Question: I've implemented <URL> and does not show the arrows or push through. Is it because of the tab bar I used? I put this in programmatically in the appdelegate file.
'''
- (void)viewDidLoad
{
[super viewDidLoad];
self.tableView.delegate = self;
self.tableView.dataSource = self;
[self makeRestuarantRequests];
}
- (void)didReceiveMemoryWarning
{
[super didReceiveMemoryWarning];
// Dispose of any resources that can be recreated.
}
-(void)makeRestuarantRequests
{
NSURL *url = [NSURL URLWithString:@"https://maps.googleapis.com/maps/api/place/textsearch/json?query=restuarants+in+greenwich&sensor=false&key=AIzaSyD-kWneJACswSQfMFQ7sxRPhAEZpHHgvnw"];
NSURLRequest *request = [NSURLRequest requestWithURL:url];
//AFNetworking asynchronous url request
AFHTTPRequestOperation *operation = [[AFHTTPRequestOperation alloc] initWithRequest:request];
operation.responseSerializer = [AFJSONResponseSerializer serializer];
[operation setCompletionBlockWithSuccess:^(AFHTTPRequestOperation *operation, id responseObject) {
self.googlePlacesArrayFromAFNetworking = [responseObject objectForKey:@"results"];
NSLog(@"The Array: %@",self.googlePlacesArrayFromAFNetworking);
[self.tableView reloadData];
} failure:^(AFHTTPRequestOperation *operation, NSError *error) {
NSLog(@"Request Failed: %@, %@", error, error.userInfo);
}];
[operation start];
}
#pragma mark - Table view data source
- (NSInteger)numberOfSectionsInTableView:(UITableView *)tableView
{
// Return the number of sections.
return 1;
}
- (NSInteger)tableView:(UITableView *)tableView numberOfRowsInSection:(NSInteger)section
{
// Return the number of rows in the section.
return [self.googlePlacesArrayFromAFNetworking count];
}
- (UITableViewCell *)tableView:(UITableView *)tableView cellForRowAtIndexPath:(NSIndexPath *)indexPath
{
static NSString *CellIdentifier = @"Cell";
UITableViewCell *cell = [tableView dequeueReusableCellWithIdentifier:CellIdentifier];
if(cell == nil)
{
cell = [[[UITableViewCell alloc] initWithStyle:UITableViewCellStyleDefault reuseIdentifier:CellIdentifier] autorelease];
}
NSDictionary *tempDictionary= [self.googlePlacesArrayFromAFNetworking objectAtIndex:indexPath.row];
cell.textLabel.text = [tempDictionary objectForKey:@"name"];
if([tempDictionary objectForKey:@"rating"] != NULL)
{
cell.detailTextLabel.text = [NSString stringWithFormat:@"Rating: %@ of 5",[tempDictionary objectForKey:@"rating"]];
}
else
{
cell.detailTextLabel.text = [NSString stringWithFormat:@"Not Rated"];
}
return cell;
}
#pragma mark - Prepare For Segue
-(void)prepareForSegue:(UIStoryboardSegue *)segue sender:(id)sender
{
NSIndexPath *indexPath = [self.tableView indexPathForSelectedRow];
ViewController *detailViewController = (ViewController *)segue.destinationViewController;
detailViewController.restaurantDetail = [self.googlePlacesArrayFromAFNetworking objectAtIndex:indexPath.row];
}
@end
'''
'''
- (BOOL)application:(UIApplication *)application didFinishLaunchingWithOptions:(NSDictionary *)launchOptions {
// Override point for customization after application launch.
//Add tab bar
UITabBarController *tbc = [[UITabBarController alloc]init];
//Specify viewcontrollers for each tab
MapViewController *mvc = [[MapViewController alloc]init];
TableViewController *evc = [[TableViewController alloc]init];
AboutViewController *avc = [[AboutViewController alloc]init];
//Label for tabs
[mvc.tabBarItem setTitle:@"Map"];
[evc.tabBarItem setTitle:@"Eat"];
[avc.tabBarItem setTitle:@"About"];
[mvc.tabBarItem setImage:[UIImage imageNamed:@"103-map.png"]];
[evc.tabBarItem setImage:[UIImage imageNamed:@"125-food.png"]];
[avc.tabBarItem setImage:[UIImage imageNamed:@"28-star.png"]];
[tbc setViewControllers:[NSArray arrayWithObjects:mvc, evc, avc, nil]];
//Add the view controller's view to the window and display.
[self.window addSubview:viewController.view];
[self.window makeKeyAndVisible];
[self.window setRootViewController:tbc]; //tab bars
return YES;
}
'''

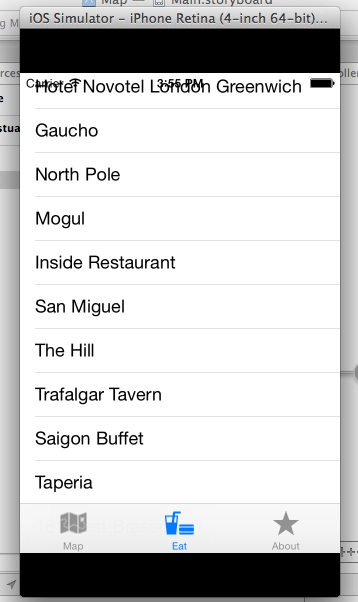
Answer: In addition to nsuinteger's answer, the problem with the table cell's 'detailLabel' is that you're not specifying the correct of table view cell:
'''
// default style
cell = [[[UITableViewCell alloc] initWithStyle:UITableViewCellStyleDefault reuseIdentifier:CellIdentifier] autorelease];
'''
You want 'UITableViewCellStyleSubtitle' styled cells and you probably also want to set the 'accessoryType' property, too, for the disclosure indicator:
'''
// subtitle style
cell = [[[UITableViewCell alloc] UITableViewCellStyleSubtitle reuseIdentifier:CellIdentifier] autorelease];
cell.accessoryType = UITableViewCellAccessoryDisclosureIndicator;
'''